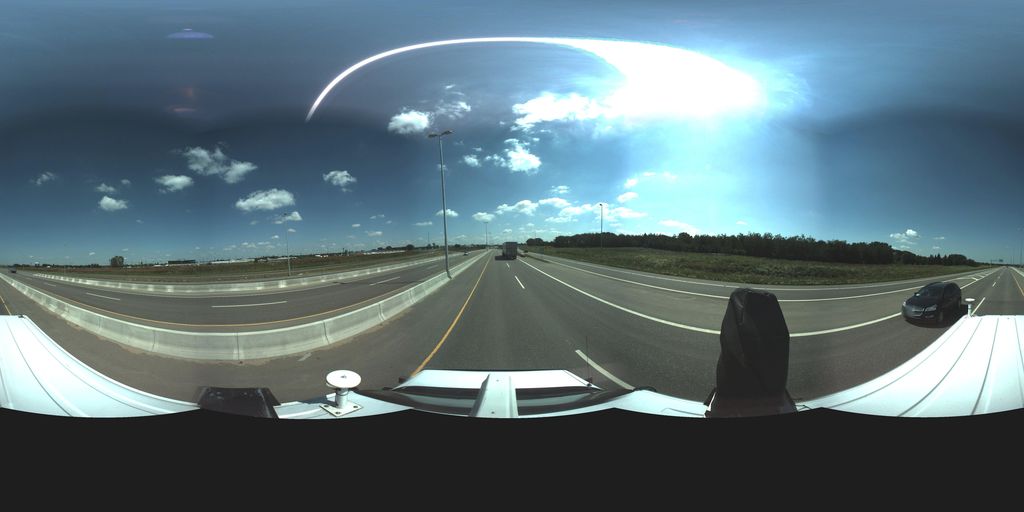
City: saskatoon